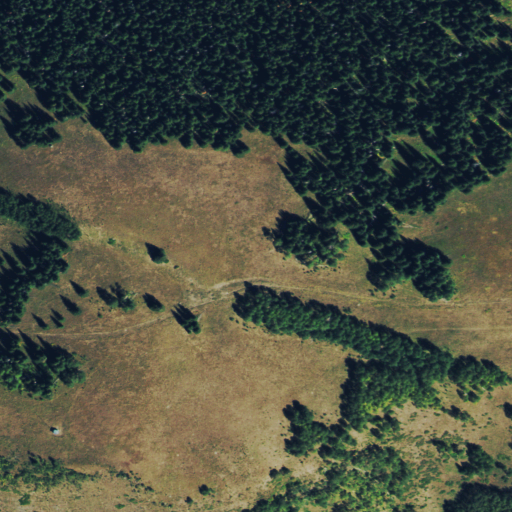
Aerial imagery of mountain in Colorado named Dunckley Flat Tops containing shrub, evergreen forest, deciduous forest, grassland, and woody wetlands